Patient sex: M
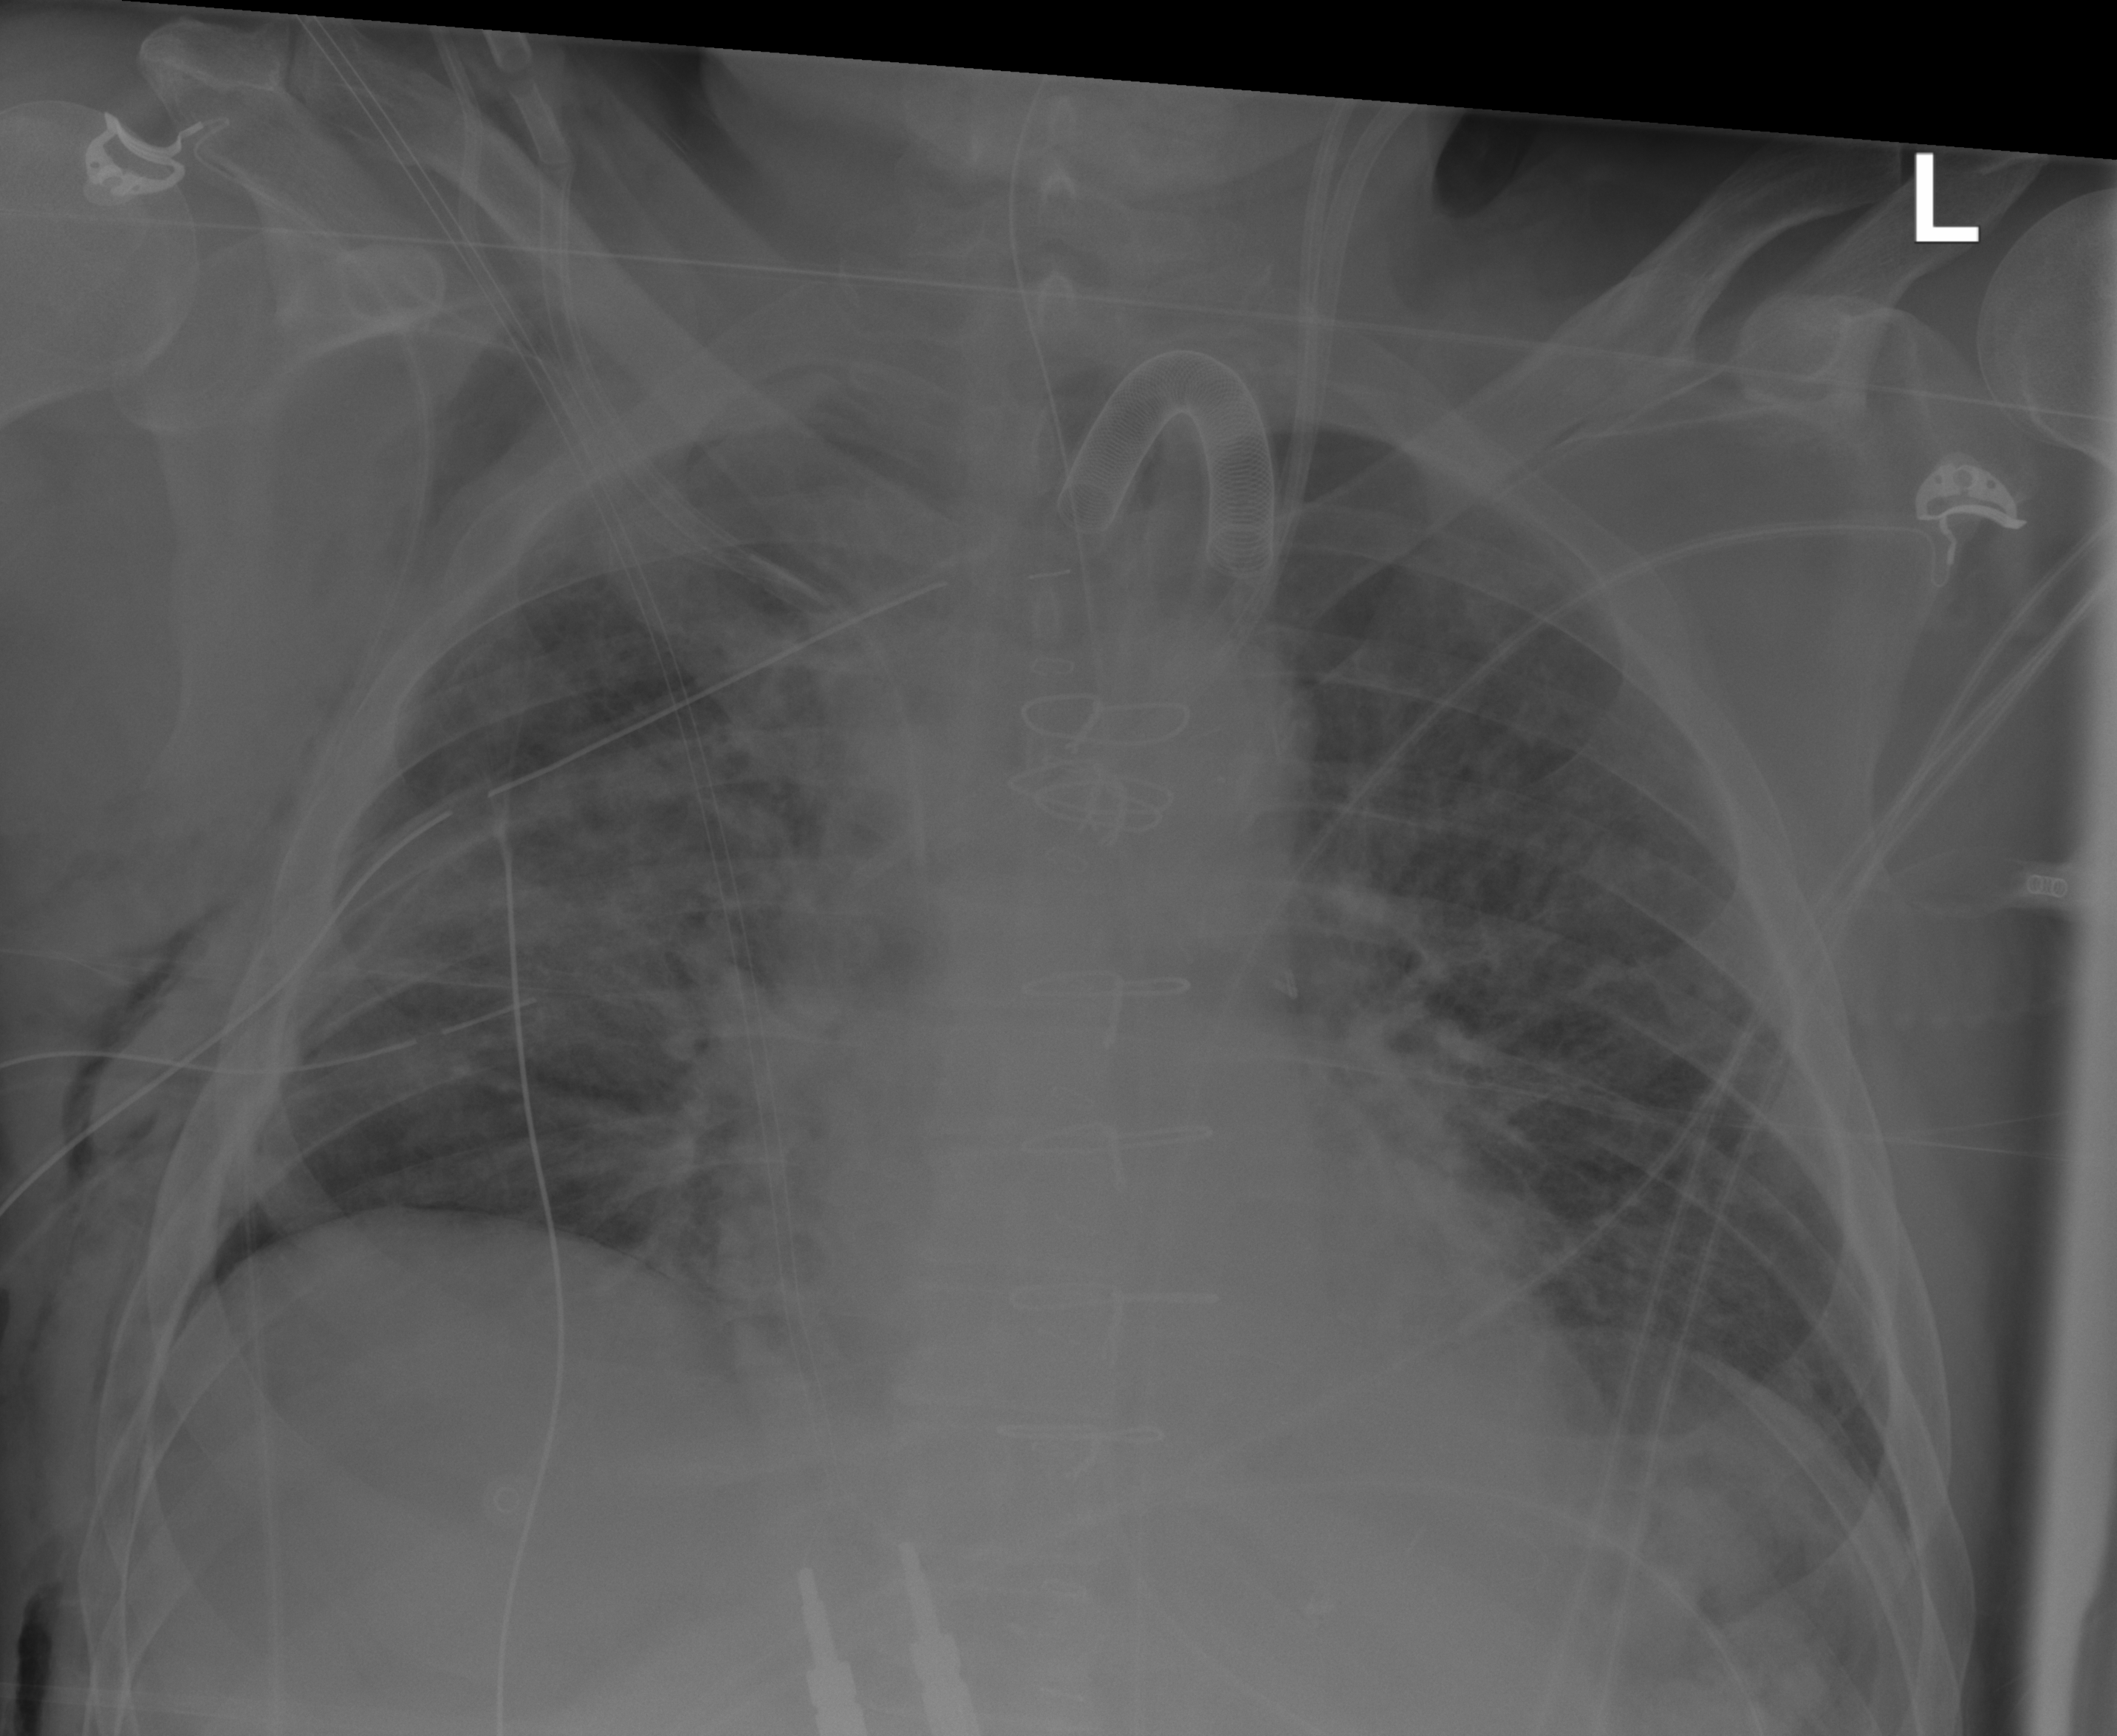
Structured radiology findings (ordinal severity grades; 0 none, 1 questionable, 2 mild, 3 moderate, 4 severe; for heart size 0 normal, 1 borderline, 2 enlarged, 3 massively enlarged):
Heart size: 0
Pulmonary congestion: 2
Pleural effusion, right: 0
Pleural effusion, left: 0
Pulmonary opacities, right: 2
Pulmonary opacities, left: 0
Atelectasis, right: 3
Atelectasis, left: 2